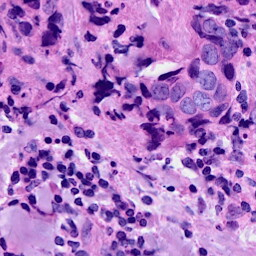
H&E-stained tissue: Breast